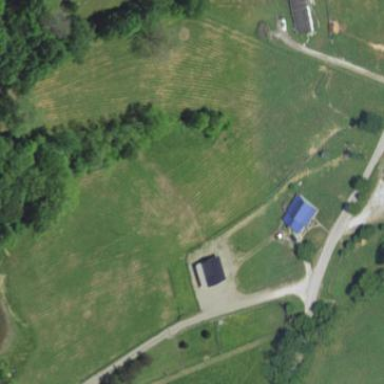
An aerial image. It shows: Farmyard area.